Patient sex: F
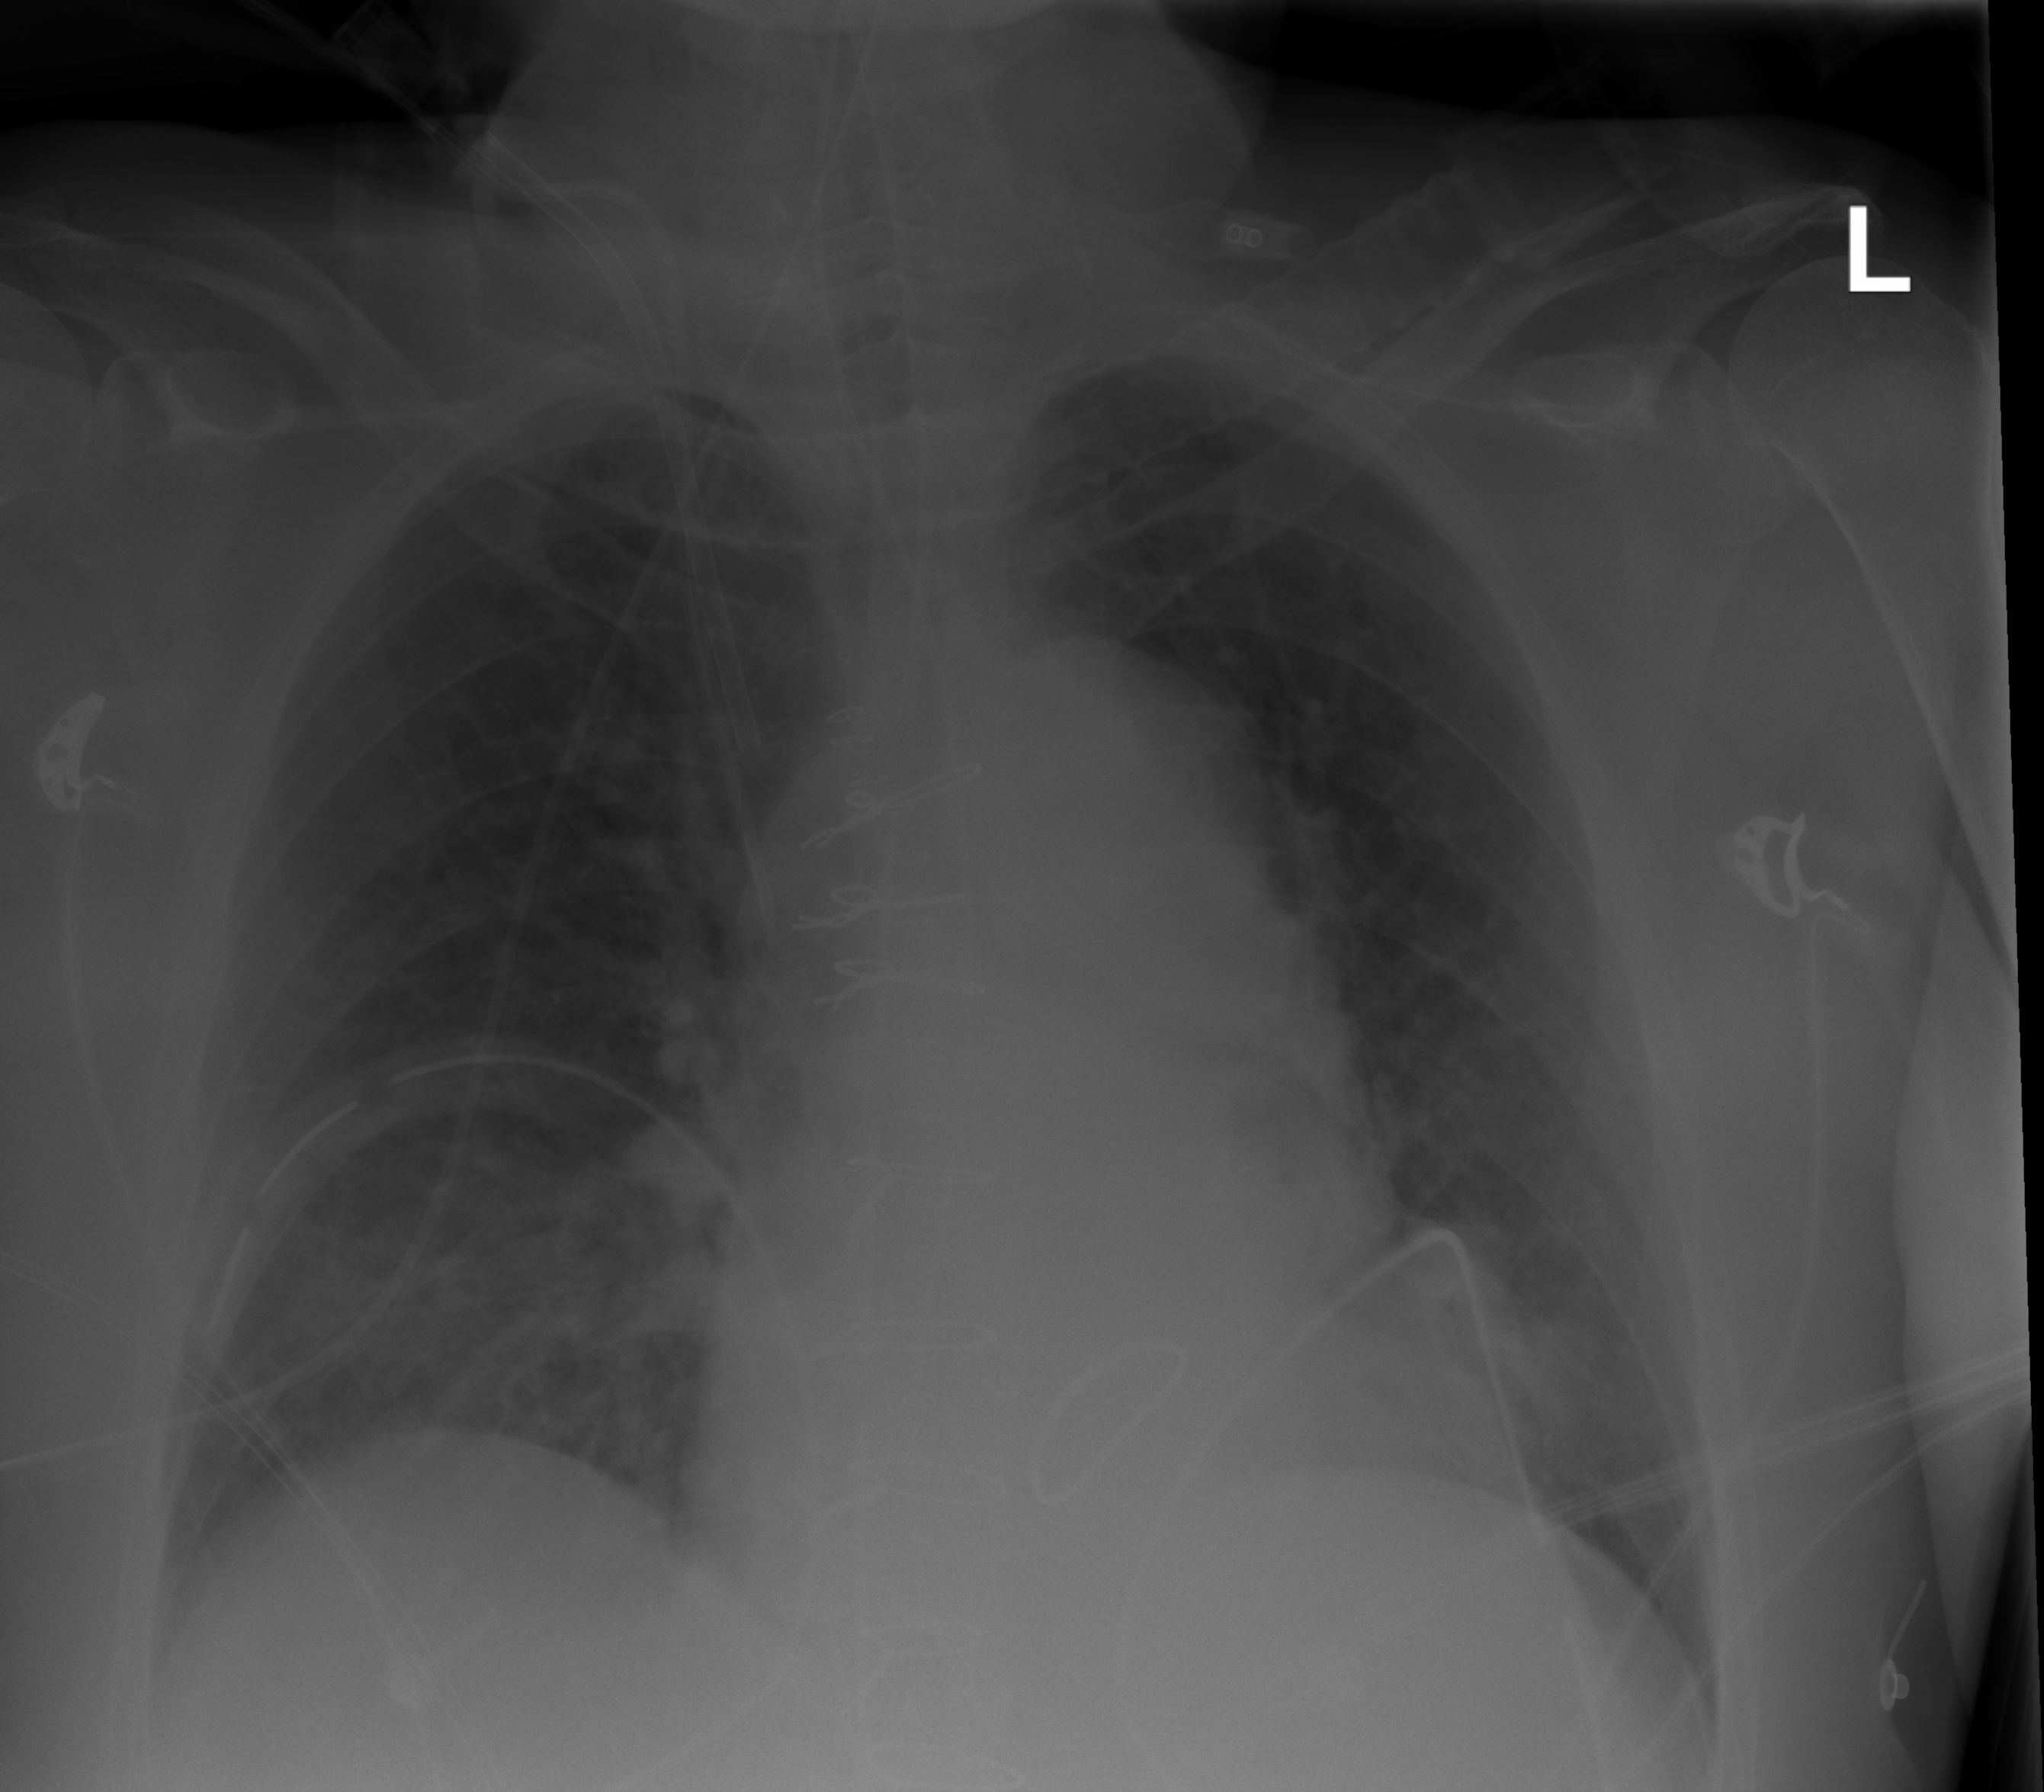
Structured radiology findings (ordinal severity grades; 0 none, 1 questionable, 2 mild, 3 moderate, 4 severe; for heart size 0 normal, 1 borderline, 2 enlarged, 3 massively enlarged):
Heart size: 1
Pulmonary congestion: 2
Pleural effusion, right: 0
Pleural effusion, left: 0
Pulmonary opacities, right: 0
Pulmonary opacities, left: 0
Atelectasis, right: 0
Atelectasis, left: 0